Aerial crown-view tile of a tropical tree (Barro Colorado Island, Panama), acquired 20250616:
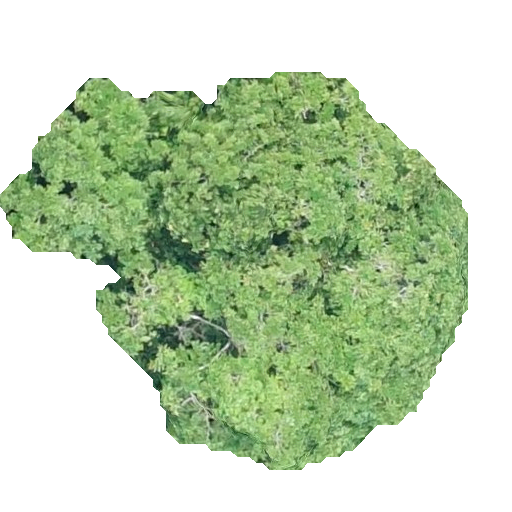
Species: Anacardium excelsum
GBIF accepted scientific name: Anacardium excelsum
Crown area: 183.123 m²